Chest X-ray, PA view. Patient: 32 years old, sex F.
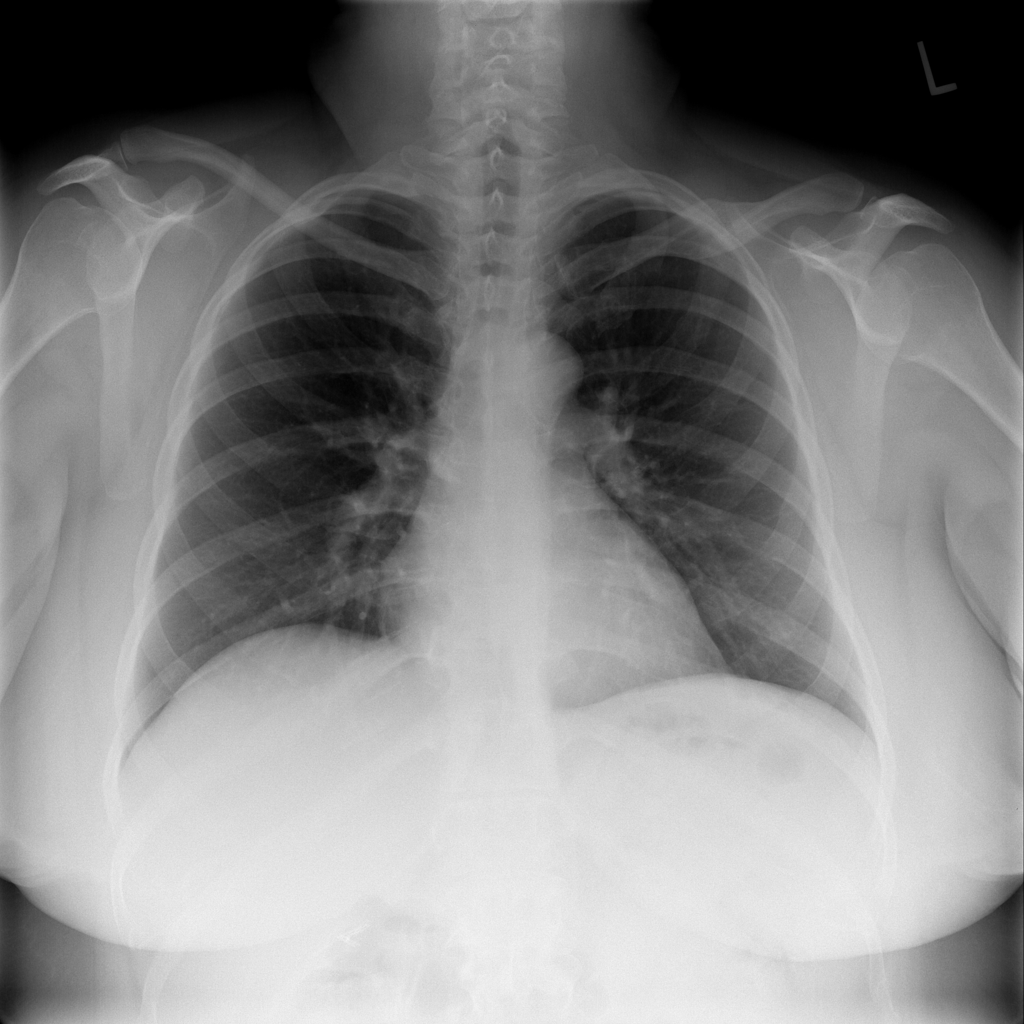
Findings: No Finding